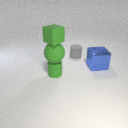
small green rubber cylinder to the left of large blue metal cube